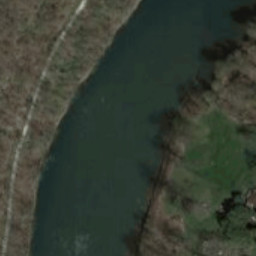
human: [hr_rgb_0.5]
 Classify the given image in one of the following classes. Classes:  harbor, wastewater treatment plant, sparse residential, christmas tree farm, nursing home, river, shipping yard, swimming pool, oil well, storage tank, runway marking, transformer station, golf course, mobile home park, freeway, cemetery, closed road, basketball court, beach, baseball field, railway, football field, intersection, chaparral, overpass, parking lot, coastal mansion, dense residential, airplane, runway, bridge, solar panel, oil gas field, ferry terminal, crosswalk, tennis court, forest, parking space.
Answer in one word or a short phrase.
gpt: river